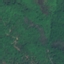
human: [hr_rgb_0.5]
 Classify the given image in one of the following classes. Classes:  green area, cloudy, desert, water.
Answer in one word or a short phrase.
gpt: green area